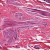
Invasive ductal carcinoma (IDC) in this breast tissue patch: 0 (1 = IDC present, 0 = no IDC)